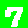
Digit: 7